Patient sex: M
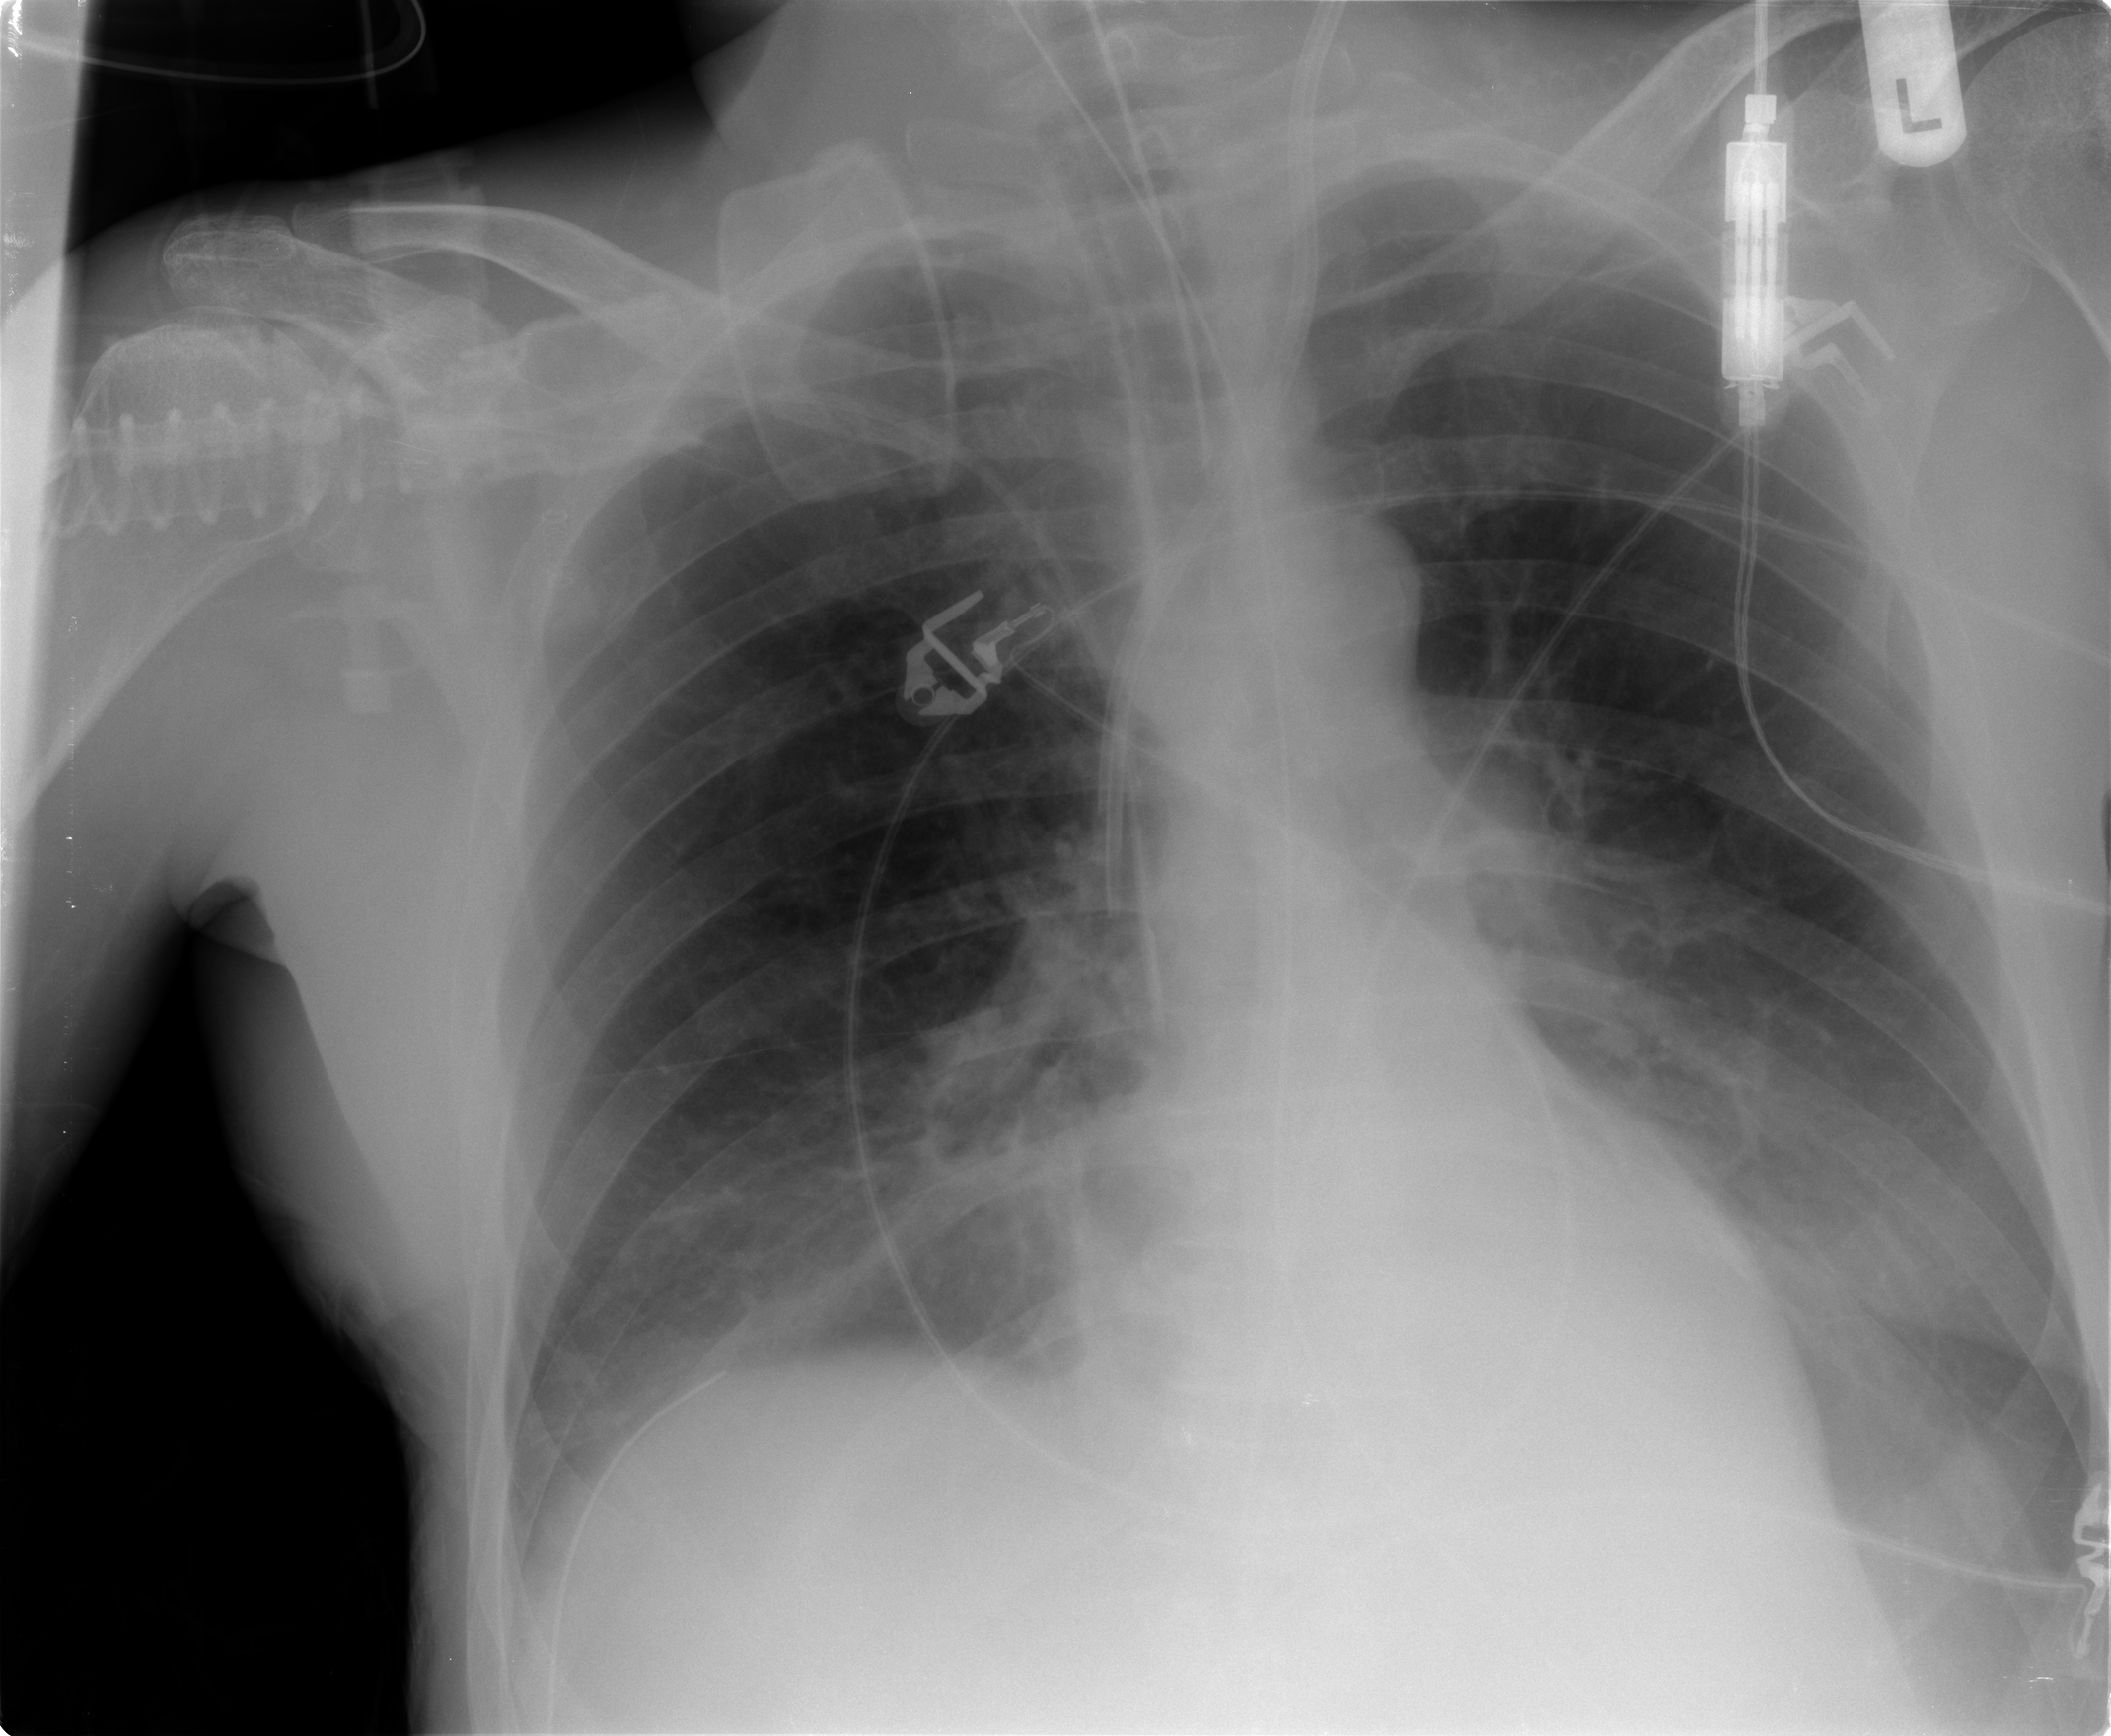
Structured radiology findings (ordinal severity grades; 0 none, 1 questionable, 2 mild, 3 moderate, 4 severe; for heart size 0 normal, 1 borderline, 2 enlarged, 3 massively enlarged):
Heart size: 0
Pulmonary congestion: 1
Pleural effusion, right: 2
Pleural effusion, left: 2
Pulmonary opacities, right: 0
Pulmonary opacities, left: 0
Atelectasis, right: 2
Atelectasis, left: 2